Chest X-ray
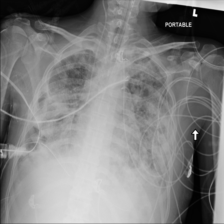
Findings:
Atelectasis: negative
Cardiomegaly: negative
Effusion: negative
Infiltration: negative
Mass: negative
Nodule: negative
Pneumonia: negative
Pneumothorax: negative
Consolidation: negative
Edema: negative
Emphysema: negative
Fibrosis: negative
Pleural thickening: negative
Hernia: negative